Question: I'm trying to decide what the most efficient way to render a bunch of cubes with different textures in a Minecraft-like game is.
I discovered <URL>.

(Hopefully Notch doesn't mind me using his textures until I make my own)
The problem is that not all 6 sides will always have the same texture, and I'm trying to figure out how I can get them to be different for each block type. The two solutions I've come up with are:
1. Use a different Model for each block type. This way I can specify different texture coordinates on each of the vertices. I can still use instanced rendering, but I'd have do a separate pass for each block type.
2. Pass 6 "texture indexes" (1 for each face) instead of 1 for every block.
The 2nd solution requires passing a lot more, possibly redundant, data. I'm not sure how great the benefits of instanced rendering are... so I don't know if it would be better to do, say, up to 256 "passes" (1 for each block type), or "one big pass" with all the data, and render every block in one shot.
Or perhaps there's another method I'm not aware of?
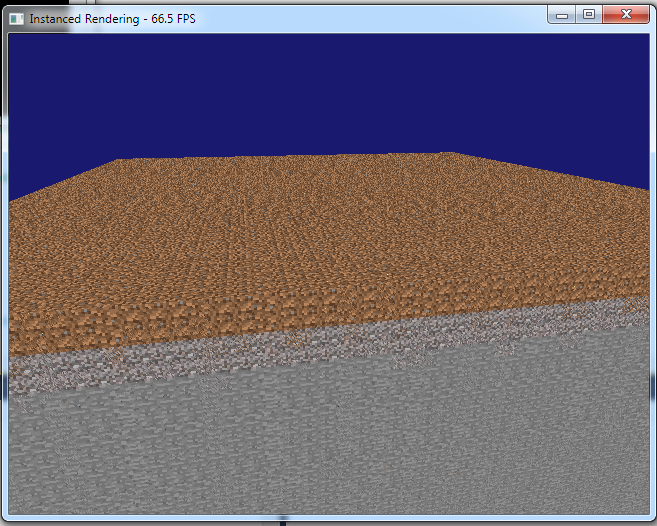
Answer: I don't think you can do it efficiently with instances. Vast majority of faces/cubes is never visible and you can save a lot of time by not rendering them. Unfortunately that makes every cube a different object.
The standard solution (and how it's done in Minecraft) is to divide your terrain into sectors . Compute which faces are visible and upload them to GPU. When a cube changes you just need to re-upload it's sector. When rendering a sector you just draw primitives without any other computations.
You can do something based on <URL>. It's much more work, but you would be able to efficiently and accurately tell which parts of your world are visible.